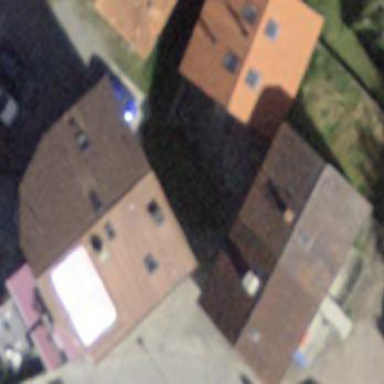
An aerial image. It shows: Simple house.